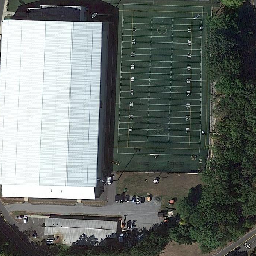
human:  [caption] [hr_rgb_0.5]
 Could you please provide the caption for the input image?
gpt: On one side of the playground is a white line with several cars parked.

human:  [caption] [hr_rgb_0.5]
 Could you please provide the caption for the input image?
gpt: White rectangular buildings beside the green amusement park

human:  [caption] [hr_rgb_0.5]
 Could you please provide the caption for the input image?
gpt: White Rectangular Building Beside Green Playground

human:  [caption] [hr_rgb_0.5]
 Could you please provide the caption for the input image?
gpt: There is a white line on one side of the playground and several cars are parked.

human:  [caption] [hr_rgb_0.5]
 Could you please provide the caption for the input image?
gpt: On the edge of a playground, there is a white line with several cars parked.